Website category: book
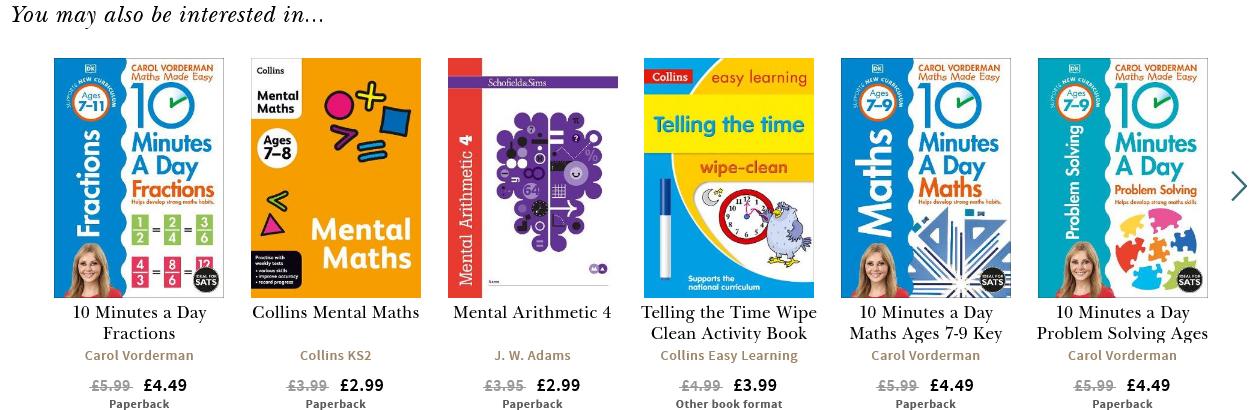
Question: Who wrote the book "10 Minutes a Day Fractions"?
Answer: Carol Vorderman

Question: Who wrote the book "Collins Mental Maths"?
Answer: Collins KS2

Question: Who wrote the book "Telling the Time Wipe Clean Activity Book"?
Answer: Collins Easy Learning

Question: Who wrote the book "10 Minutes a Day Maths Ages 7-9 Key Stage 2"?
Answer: Carol Vorderman

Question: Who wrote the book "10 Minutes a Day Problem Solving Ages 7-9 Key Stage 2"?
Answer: Carol Vorderman

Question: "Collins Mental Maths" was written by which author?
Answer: Collins KS2

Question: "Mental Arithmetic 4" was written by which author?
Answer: J. W. Adams

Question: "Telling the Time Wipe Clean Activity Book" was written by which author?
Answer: Collins Easy Learning

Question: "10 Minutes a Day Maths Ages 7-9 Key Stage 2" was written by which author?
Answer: Carol Vorderman

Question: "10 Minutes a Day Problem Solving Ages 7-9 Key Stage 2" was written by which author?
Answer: Carol Vorderman

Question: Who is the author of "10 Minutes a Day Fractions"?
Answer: Carol Vorderman

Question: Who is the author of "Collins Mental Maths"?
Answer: Collins KS2

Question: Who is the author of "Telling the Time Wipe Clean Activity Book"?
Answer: Collins Easy Learning

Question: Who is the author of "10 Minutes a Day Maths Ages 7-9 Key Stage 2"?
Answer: Carol Vorderman

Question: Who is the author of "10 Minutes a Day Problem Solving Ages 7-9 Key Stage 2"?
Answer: Carol Vorderman

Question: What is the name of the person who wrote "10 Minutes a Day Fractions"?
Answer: Carol Vorderman

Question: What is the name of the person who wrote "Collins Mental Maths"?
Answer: Collins KS2

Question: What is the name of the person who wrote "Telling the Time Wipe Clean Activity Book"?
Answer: Collins Easy Learning

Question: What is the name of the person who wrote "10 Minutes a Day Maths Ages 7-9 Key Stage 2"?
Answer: Carol Vorderman

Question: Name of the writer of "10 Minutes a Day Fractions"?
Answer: Carol Vorderman

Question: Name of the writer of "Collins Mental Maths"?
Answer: Collins KS2

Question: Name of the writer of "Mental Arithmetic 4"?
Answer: J. W. Adams

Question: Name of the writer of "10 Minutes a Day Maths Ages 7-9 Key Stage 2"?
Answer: Carol Vorderman

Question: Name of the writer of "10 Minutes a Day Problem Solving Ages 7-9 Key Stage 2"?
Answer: Carol Vorderman

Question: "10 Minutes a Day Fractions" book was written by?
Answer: Carol Vorderman

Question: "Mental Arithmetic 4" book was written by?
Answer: J. W. Adams

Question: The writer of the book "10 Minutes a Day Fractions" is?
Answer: Carol Vorderman

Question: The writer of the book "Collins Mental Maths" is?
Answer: Collins KS2

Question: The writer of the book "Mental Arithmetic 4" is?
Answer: J. W. Adams

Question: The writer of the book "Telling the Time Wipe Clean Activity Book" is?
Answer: Collins Easy Learning

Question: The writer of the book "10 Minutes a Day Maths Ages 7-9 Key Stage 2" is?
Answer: Carol Vorderman

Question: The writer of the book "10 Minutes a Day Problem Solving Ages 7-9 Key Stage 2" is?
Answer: Carol Vorderman

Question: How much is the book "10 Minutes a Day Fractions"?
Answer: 4.49

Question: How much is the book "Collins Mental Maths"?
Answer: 2.99

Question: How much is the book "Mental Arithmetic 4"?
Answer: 2.99

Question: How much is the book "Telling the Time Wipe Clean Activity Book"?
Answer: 3.99

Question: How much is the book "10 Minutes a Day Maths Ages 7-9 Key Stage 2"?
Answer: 4.49

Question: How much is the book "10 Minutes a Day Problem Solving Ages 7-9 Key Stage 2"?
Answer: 4.49

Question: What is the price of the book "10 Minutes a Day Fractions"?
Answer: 4.49

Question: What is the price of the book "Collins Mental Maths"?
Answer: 2.99

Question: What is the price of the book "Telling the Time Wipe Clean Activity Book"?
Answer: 3.99

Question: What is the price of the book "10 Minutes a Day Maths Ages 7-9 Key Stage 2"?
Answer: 4.49

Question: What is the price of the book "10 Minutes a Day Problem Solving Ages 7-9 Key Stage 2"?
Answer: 4.49

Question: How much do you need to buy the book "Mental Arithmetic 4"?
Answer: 2.99

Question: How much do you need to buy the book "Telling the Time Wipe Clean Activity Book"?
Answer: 3.99

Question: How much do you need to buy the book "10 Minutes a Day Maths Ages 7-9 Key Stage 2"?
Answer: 4.49

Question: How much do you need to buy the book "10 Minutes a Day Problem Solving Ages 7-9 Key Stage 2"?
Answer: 4.49

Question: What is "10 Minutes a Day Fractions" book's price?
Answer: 4.49

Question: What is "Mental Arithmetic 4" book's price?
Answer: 2.99

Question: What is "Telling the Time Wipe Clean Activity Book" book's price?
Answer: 3.99

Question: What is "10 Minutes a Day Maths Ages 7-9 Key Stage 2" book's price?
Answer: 4.49

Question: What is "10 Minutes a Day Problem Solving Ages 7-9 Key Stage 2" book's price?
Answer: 4.49

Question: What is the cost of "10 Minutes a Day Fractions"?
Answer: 4.49

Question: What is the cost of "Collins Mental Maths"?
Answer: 2.99

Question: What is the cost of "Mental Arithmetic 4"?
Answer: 2.99

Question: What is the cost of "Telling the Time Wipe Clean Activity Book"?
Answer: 3.99

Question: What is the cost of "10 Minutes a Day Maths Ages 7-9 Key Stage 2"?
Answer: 4.49

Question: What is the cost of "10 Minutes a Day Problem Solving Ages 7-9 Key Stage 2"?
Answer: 4.49

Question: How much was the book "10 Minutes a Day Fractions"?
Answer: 4.49

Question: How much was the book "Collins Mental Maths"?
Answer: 2.99

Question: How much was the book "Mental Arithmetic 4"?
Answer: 2.99

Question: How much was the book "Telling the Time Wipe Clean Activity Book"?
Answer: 3.99

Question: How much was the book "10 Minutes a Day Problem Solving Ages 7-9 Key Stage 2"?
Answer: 4.49

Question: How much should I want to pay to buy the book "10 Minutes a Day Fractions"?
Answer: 4.49